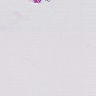
Metastatic tissue present: no